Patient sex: M
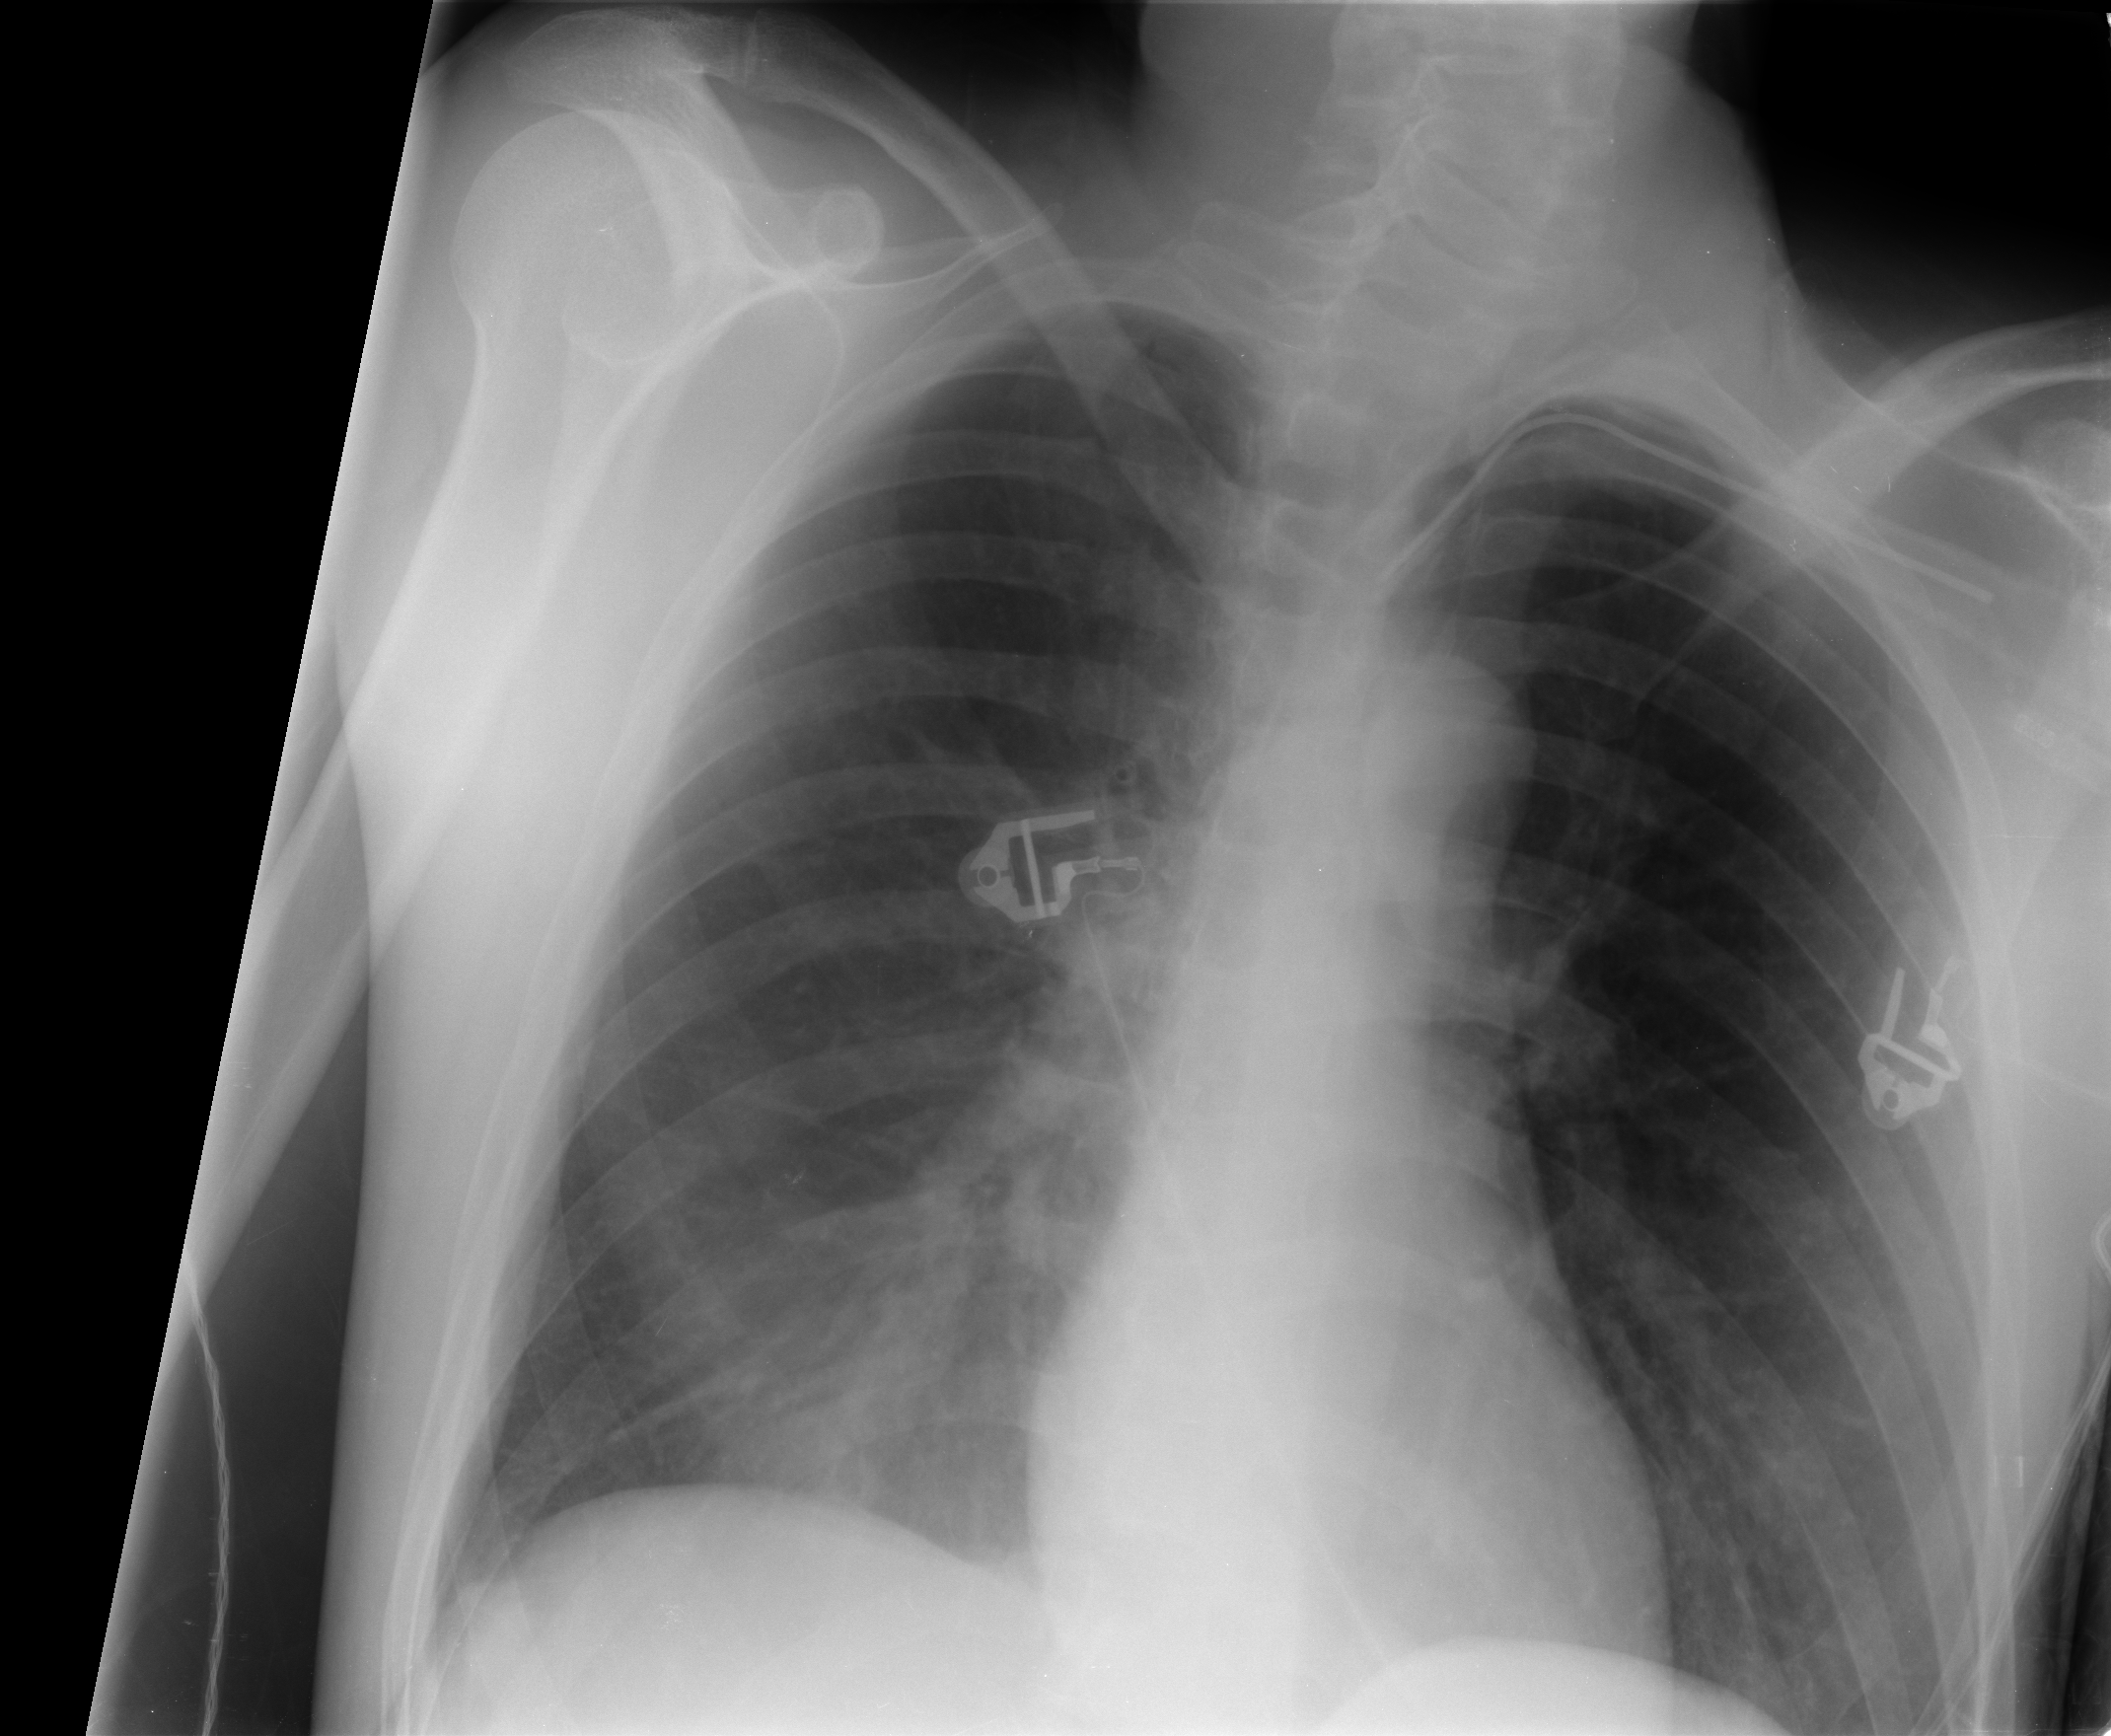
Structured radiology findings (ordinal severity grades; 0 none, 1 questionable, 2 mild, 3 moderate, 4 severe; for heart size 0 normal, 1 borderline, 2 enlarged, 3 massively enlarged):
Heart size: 0
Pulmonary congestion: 0
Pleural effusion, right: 2
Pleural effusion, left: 0
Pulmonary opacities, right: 0
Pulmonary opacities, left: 0
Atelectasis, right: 2
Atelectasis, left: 0